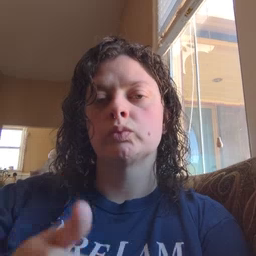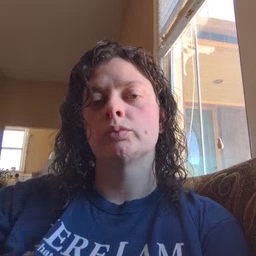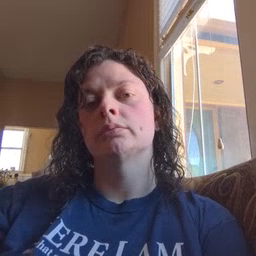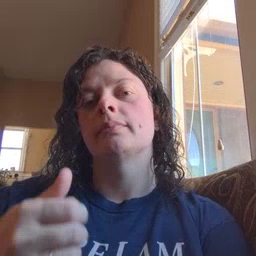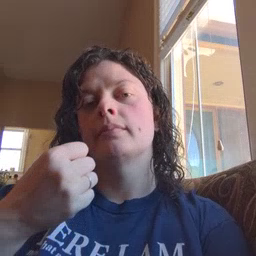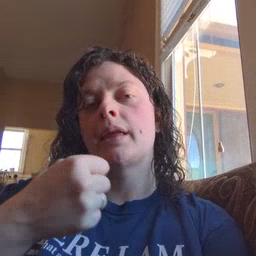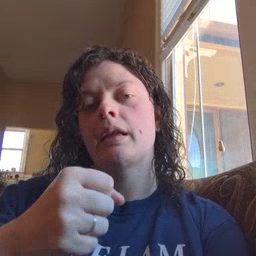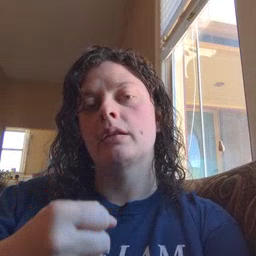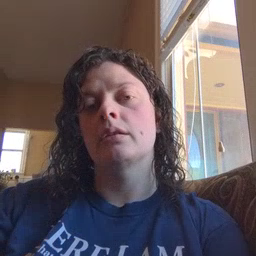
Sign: make